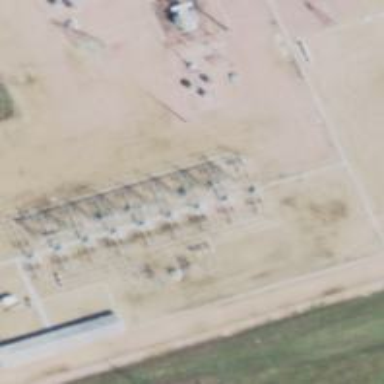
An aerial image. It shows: Switch used for power control.